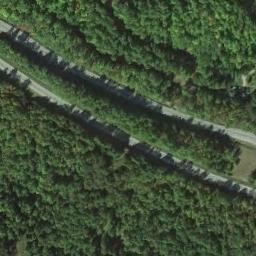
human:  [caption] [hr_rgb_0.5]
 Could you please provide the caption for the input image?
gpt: The highways are particularly slender .

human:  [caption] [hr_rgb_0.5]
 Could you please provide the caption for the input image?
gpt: Two freeways with small bends go through the forest with many dark green trees .

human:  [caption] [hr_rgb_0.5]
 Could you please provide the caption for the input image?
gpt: The freeway is surrounded by a large green forest .

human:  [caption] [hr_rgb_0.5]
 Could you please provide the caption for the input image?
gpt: The freeway goes through the forest .

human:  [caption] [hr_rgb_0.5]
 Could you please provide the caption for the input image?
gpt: The freeway goes through a dense green forest .